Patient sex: M
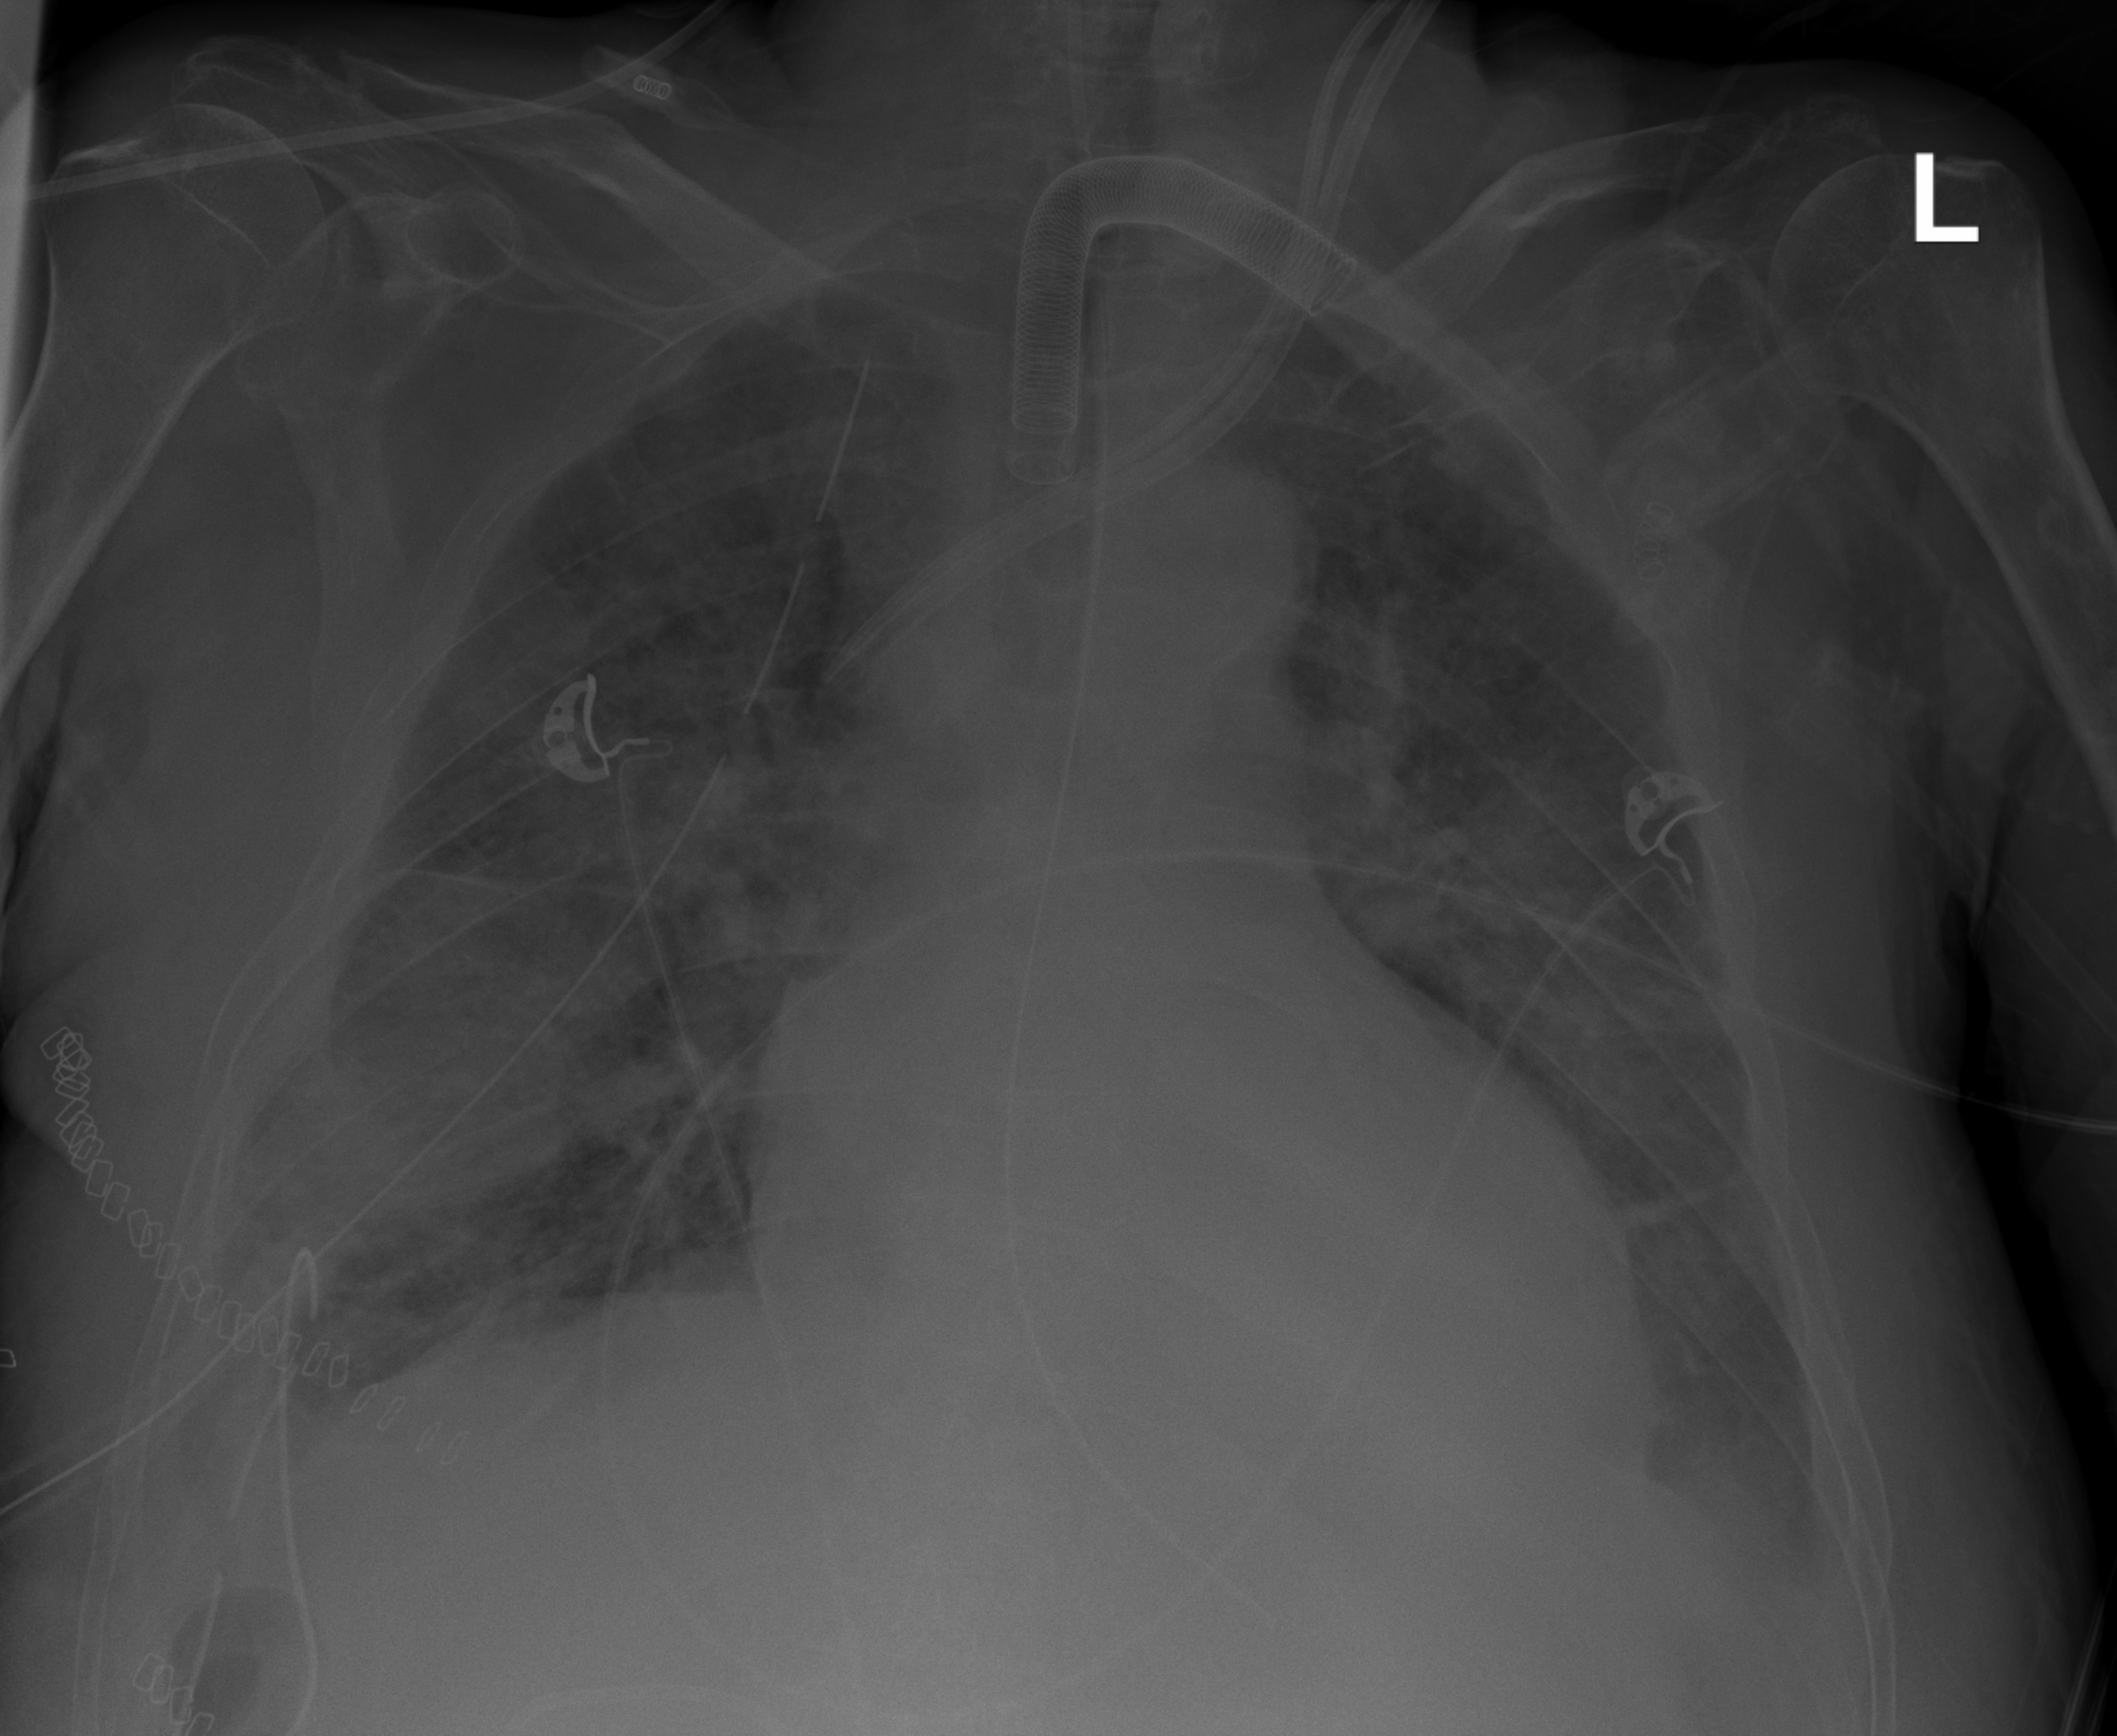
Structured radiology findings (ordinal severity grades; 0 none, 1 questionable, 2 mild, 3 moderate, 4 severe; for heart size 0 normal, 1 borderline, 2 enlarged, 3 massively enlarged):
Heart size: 2
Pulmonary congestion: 2
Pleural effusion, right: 2
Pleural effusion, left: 2
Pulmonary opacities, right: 3
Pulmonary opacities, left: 3
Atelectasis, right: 3
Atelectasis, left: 3